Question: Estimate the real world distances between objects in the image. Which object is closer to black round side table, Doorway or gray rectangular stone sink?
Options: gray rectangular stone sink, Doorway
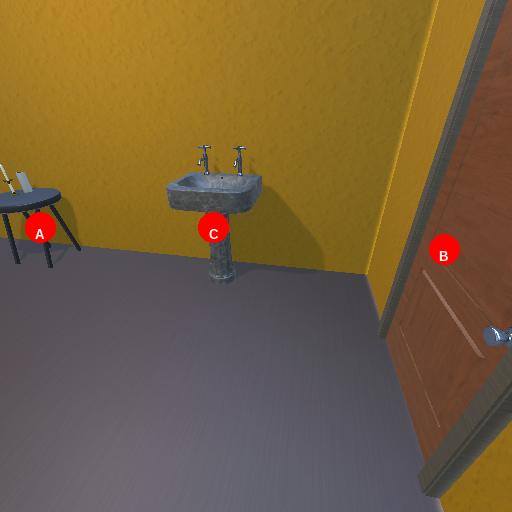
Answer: gray rectangular stone sink